Aerial crown-view tile of a tropical tree (Barro Colorado Island, Panama), acquired 20240918:
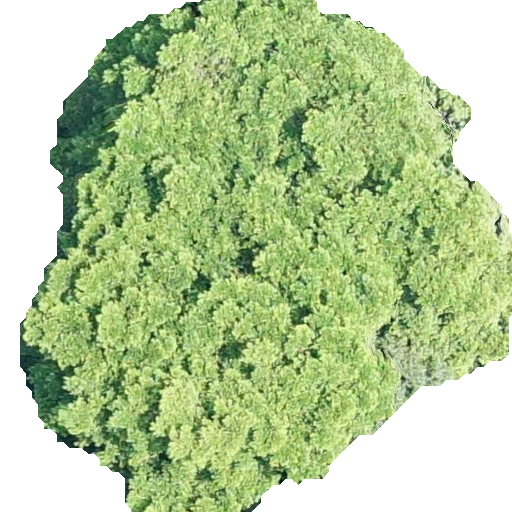
Species: Terminalia amazonia
GBIF accepted scientific name: Terminalia amazonica
Crown area: 297.512 m²